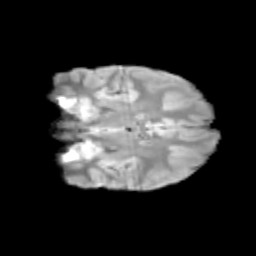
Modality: T2w
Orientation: coronal
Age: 10
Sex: male
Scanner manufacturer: siemens
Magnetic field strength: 3 T
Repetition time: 3.8 s
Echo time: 0.07 s